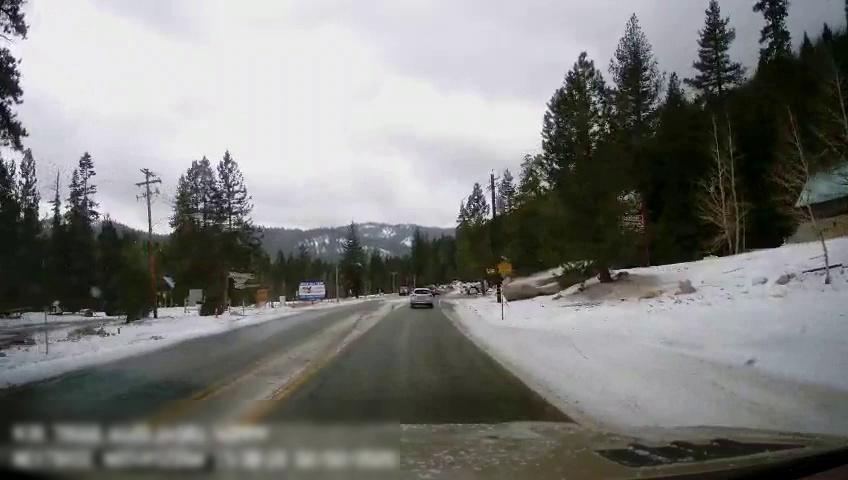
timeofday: Day
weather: Snowy
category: Drivable Space
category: Vehicles | Truck
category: Vehicles | SUV
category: Vehicles | Truck
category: Vehicles | Van
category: Lanes | Current Lane
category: Lanes | Opposite Lane
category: Lanes | Current Lane
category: Lanes | Alternate Lane
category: Lanes | Opposite Lane
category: Traffic | Signs